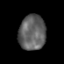
Tissue: prostate
Cell type: Myeloid cells
Senescence score: 0.358
Nuclear area (px): 925
Mean DAPI intensity: 97.498